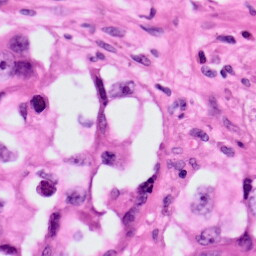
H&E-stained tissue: Lung